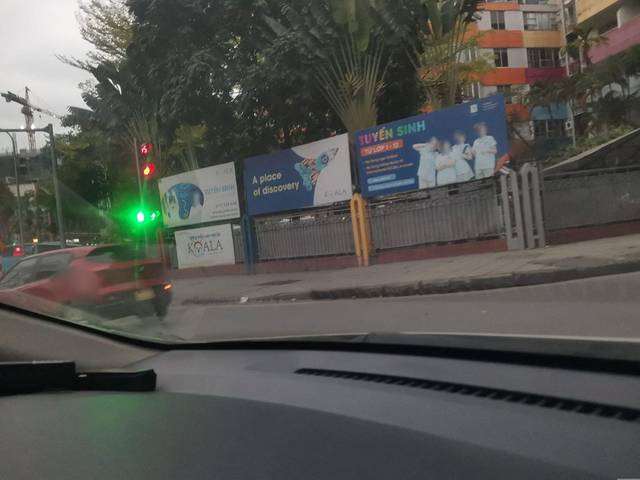
Region: Vietnam
Coordinates: 21.031, 105.817